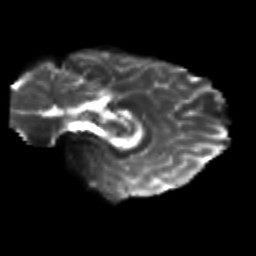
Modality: T2w
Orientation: sagittal
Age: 21
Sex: female
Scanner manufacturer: siemens
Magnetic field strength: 3 T
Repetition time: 3.5 s
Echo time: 0.113 s